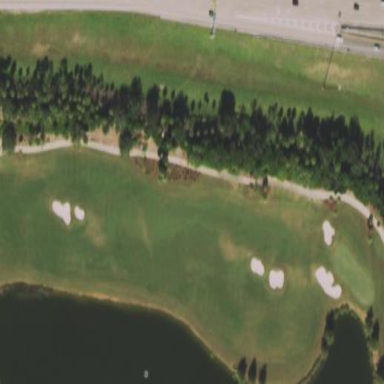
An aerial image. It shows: Scenic golf fairway.